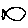
Label: fish